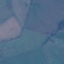
Land use / land cover: Pasture